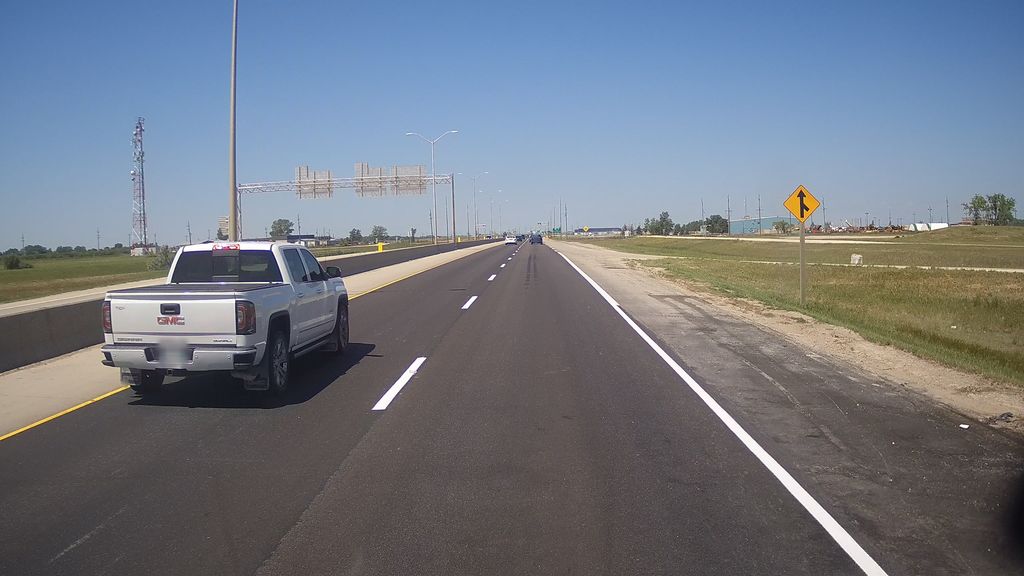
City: winnipeg